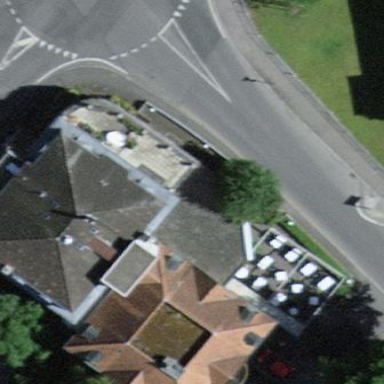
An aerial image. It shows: Restaurant in building.